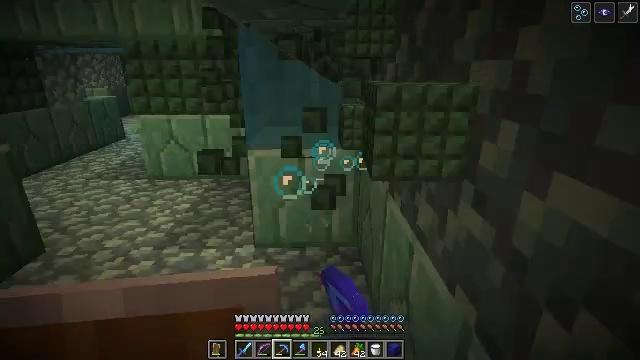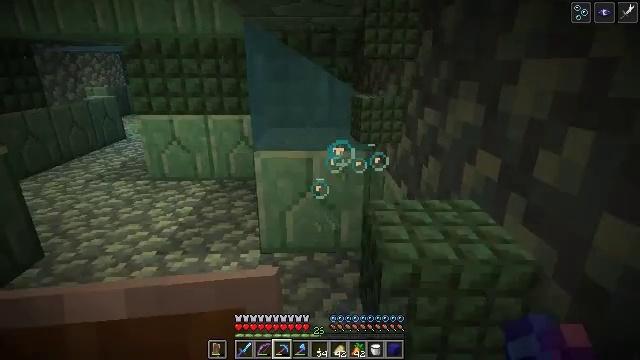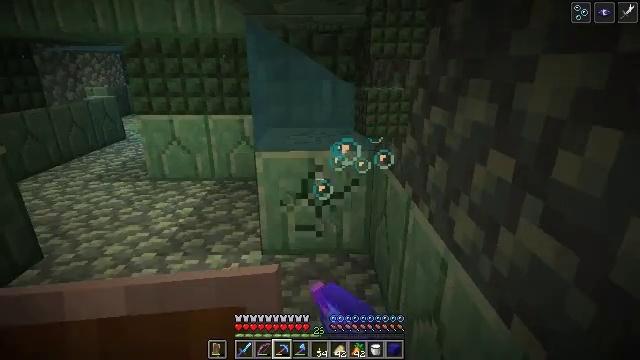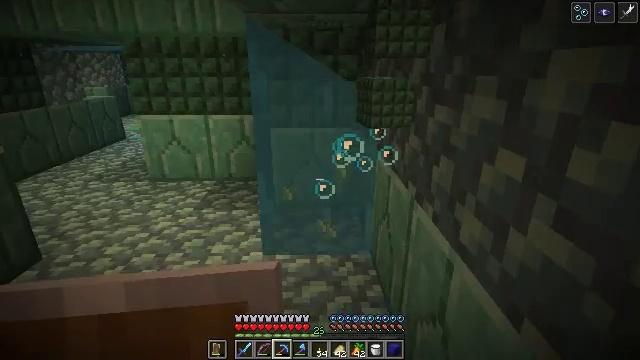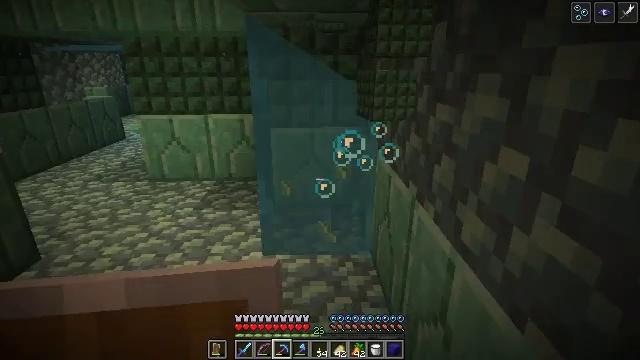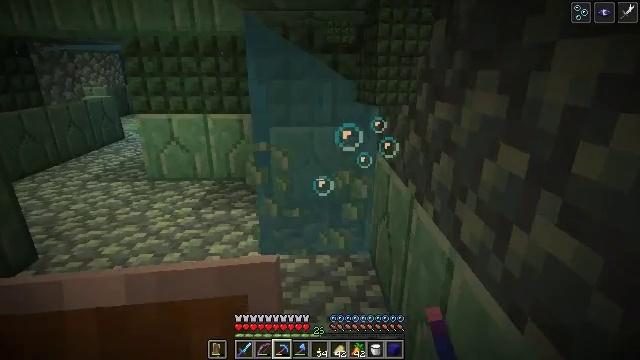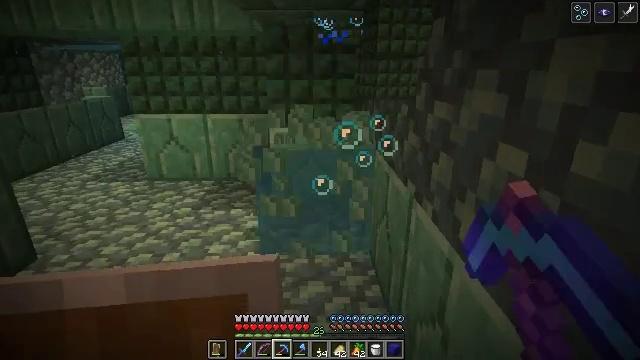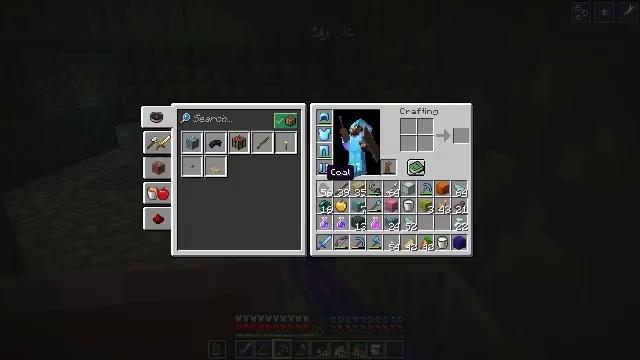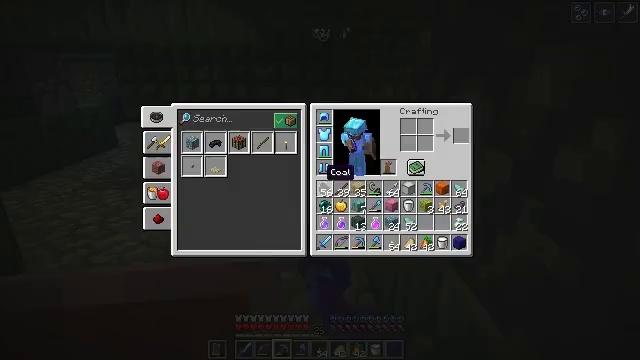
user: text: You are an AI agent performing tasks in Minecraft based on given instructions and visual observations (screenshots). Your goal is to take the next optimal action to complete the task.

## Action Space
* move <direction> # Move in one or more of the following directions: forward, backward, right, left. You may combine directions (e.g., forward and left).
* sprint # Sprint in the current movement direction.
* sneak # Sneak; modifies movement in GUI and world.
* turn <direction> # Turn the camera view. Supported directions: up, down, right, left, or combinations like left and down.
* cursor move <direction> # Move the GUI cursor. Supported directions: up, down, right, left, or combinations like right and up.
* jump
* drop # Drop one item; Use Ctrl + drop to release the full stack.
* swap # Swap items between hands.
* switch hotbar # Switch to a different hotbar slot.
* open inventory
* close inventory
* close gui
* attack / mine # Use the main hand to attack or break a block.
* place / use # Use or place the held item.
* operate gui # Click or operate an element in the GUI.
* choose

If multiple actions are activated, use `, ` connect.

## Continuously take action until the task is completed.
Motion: motion action
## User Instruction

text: Break the prismarine bricks underwater.
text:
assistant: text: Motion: attack / mine
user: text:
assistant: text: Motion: attack / mine
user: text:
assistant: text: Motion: attack / mine
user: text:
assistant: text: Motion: attack / mine
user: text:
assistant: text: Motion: attack / mine
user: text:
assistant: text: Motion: attack / mine
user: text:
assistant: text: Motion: turn up, open inventory
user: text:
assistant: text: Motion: no_op
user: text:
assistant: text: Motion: no_op